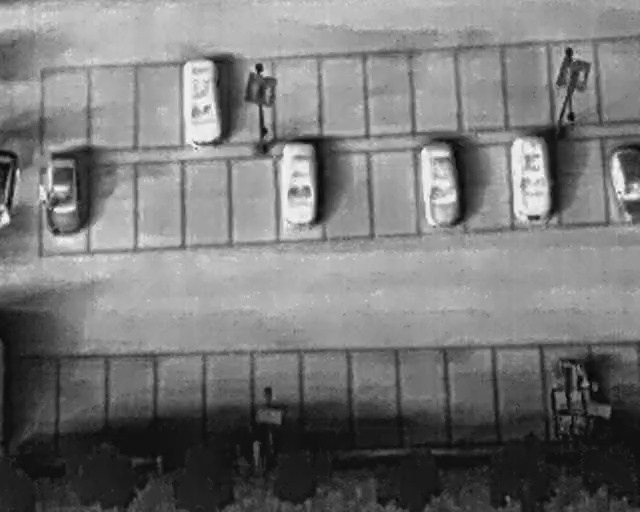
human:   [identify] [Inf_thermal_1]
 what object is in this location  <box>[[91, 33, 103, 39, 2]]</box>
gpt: <ref>1 medium car at the right</ref>

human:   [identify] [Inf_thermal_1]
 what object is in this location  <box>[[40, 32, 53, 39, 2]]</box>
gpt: <ref>1 medium car at the center</ref>

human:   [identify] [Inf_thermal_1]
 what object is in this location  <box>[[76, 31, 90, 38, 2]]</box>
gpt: <ref>1 large car at the right</ref>

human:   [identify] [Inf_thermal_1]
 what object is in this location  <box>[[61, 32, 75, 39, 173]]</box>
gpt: <ref>1 large car at the center</ref>